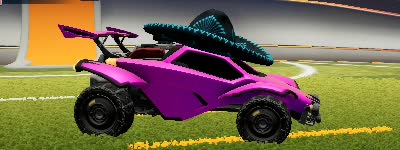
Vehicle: octane